Question: I want to make an "app like" header like this:

So there is an icon on the left side, followed by a logo and menu container and on the right side another icon.
<URL>
This is my html code:
'''
<div id="header">
<div class="headerleft">
left icon
</div>
<div class="headercontainer">
<div class="headerlogo">
logo
</div>
<div class="headermenu">
menu
</div>
</div>
<div class="headerright">
right icon
</div>
</div>
'''
This is my css code:
'''
#header {
width:100%;
height:6%;
background-color:#ffffff;
box-shadow: 1px 1px 5px #888888;
}
.headerleft {
width:20%;
}
.headercontainer {
width:60%;
}
.headerlogo {
width:50%;
}
.headermenu {
width:50%;
}
.headerright {
width:20%;
}
'''
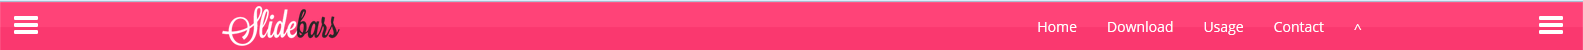
Answer: <URL>
there you have... and careful, you call classes in your fiddle with '#' insteed of '.'
It's all about:
'''
float:left;
'''